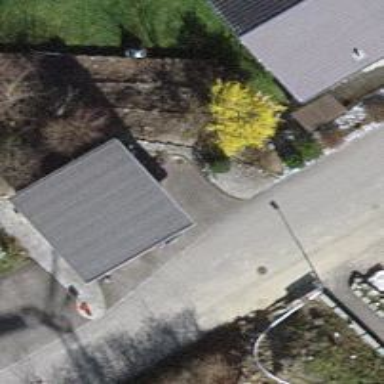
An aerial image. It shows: Garage building.